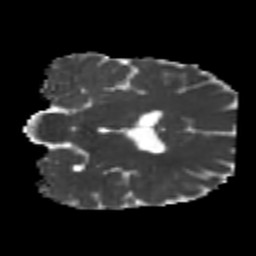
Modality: MD
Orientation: coronal
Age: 23
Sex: male
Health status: healthy
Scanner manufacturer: philips
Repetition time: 7.384 s
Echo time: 0.08599 s